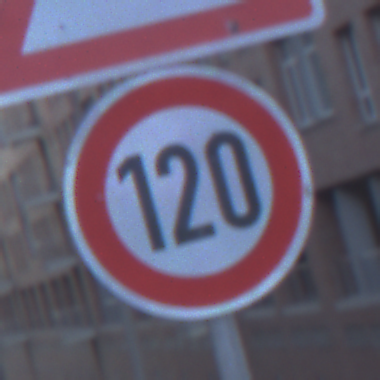
Verkehrszeichen: Geschwindigkeit120
Zusatzzeichen oben: WildwechselRechts
Umgebung: Outdoor, Urban
Tageszeit: SunriseSunset
Wetter: Clear
Licht: Natural
Jahreszeit: NotSpecified
Kontrast: MediumContrast